Brain MRI, t1w sequence, axial 2D slice.
Patient: age 33, sex M, weight 90 kg, height 1.9 m
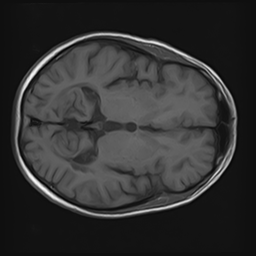